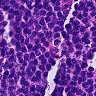
Metastatic tissue present: no